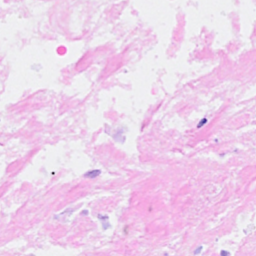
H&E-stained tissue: Breast